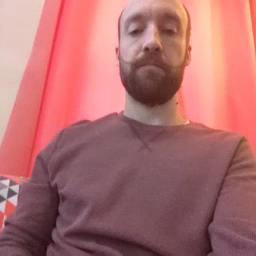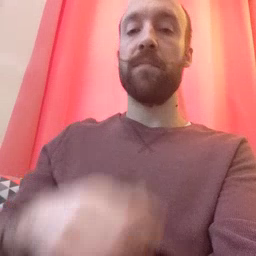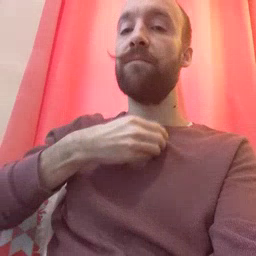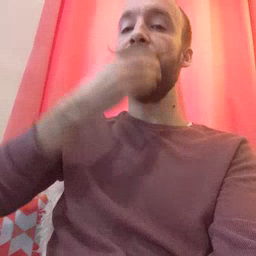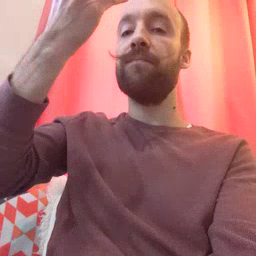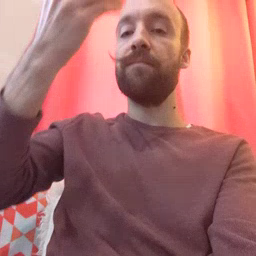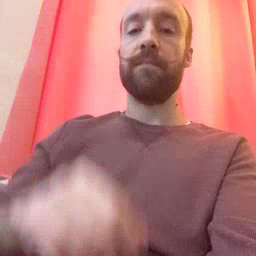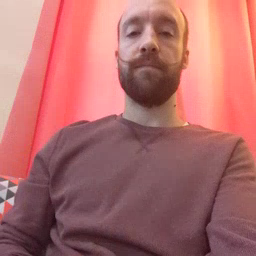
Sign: giraffe